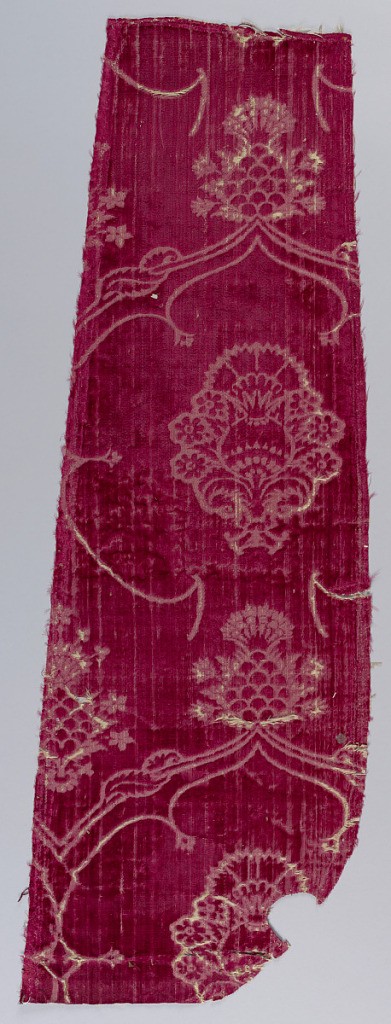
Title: Fragments
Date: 15th–17th century
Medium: silk Technique: selectively raised supplementary cut warps in foundation of 4&1 satin (velvet)
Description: Chasuble fragments with a pomegranate design.